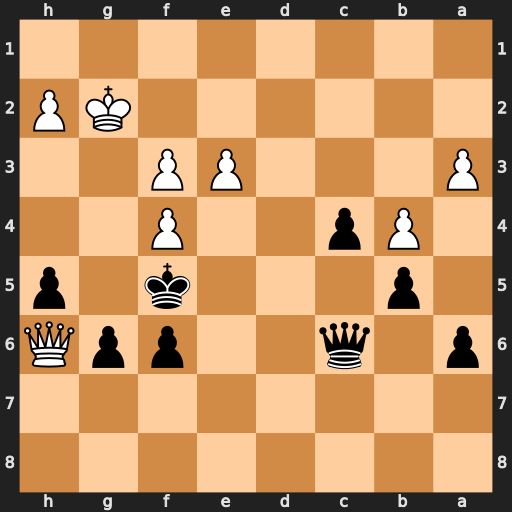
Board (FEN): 8/8/p1q2ppQ/1p3k1p/1Pp2P2/P3PP2/6KP/8
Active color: b
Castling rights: -
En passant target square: -
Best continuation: c3 e4+ Ke6 f5+ gxf5